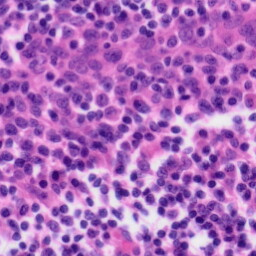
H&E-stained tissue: Tonsil